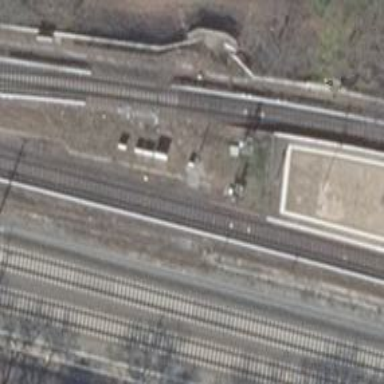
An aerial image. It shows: Railway signal.